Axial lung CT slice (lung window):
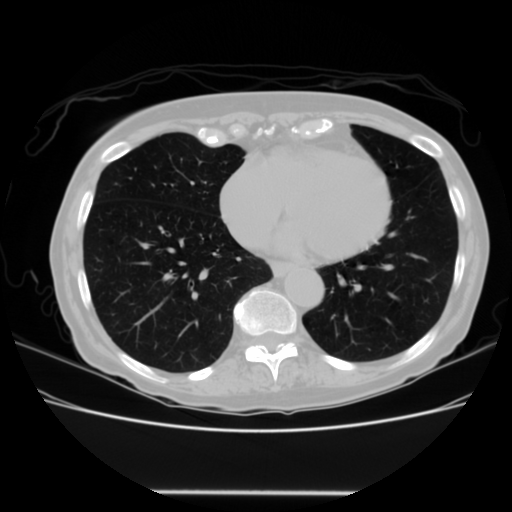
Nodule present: no